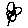
Label: flower